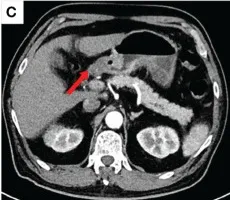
(C, D): Significant reduction of visible primary foci and lymph nodes at the gastric antrum after neoadjuvant therapy.
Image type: radiology (ct)